Aerial crown-view tile of a tropical tree (Barro Colorado Island, Panama), acquired 20240918:
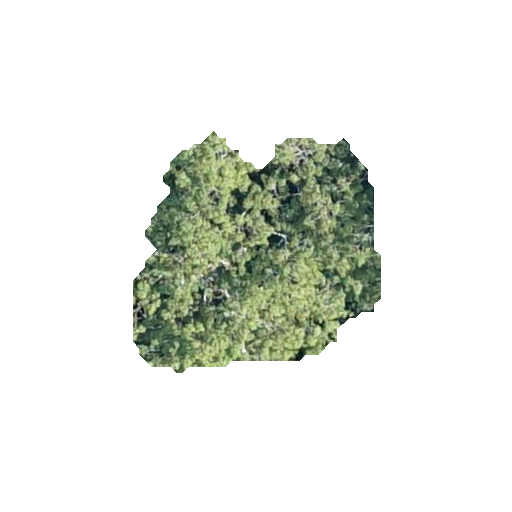
Species: Sterculia apetala
GBIF accepted scientific name: Sterculia apetala
Crown area: 71.803 m²